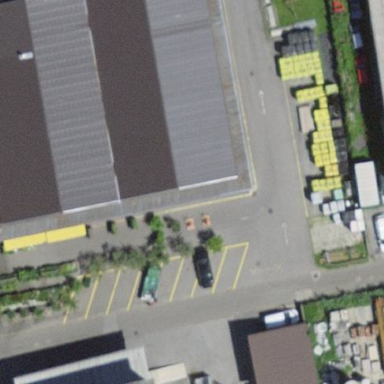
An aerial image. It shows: Industrial building.